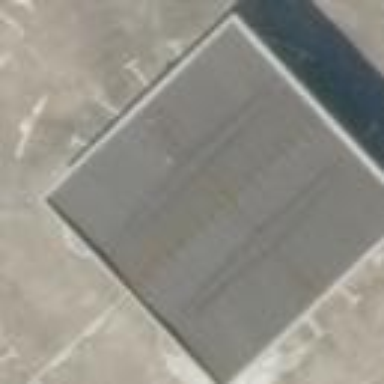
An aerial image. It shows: Close-up view of roof part of building.